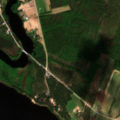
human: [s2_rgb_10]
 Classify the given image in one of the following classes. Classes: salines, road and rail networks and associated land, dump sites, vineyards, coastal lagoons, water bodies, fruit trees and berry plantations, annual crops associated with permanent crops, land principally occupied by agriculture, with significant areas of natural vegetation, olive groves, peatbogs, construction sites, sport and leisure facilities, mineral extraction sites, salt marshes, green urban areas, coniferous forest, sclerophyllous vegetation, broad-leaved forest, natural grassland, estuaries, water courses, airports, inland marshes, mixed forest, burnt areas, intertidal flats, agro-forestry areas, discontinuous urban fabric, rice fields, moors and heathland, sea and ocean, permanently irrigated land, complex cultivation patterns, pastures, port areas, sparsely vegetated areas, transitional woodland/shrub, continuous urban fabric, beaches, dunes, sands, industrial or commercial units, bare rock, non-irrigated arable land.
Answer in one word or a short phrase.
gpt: land principally occupied by agriculture, with significant areas of natural vegetation, mixed forest, transitional woodland/shrub, water bodies